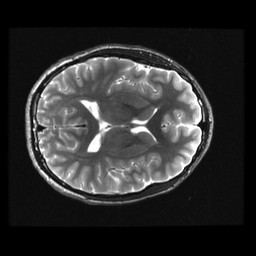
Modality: T2w
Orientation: axial
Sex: male
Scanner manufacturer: ge
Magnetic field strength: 3 T
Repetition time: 5 s
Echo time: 0.1012 s